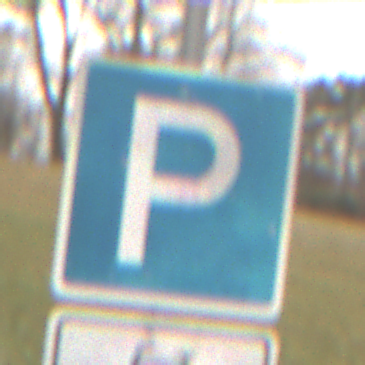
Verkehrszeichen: Parken
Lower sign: HinweisDurchSinnbild8
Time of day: Midday
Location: Outdoor (Nature)
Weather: Overcast
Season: NotSpecified
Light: Natural